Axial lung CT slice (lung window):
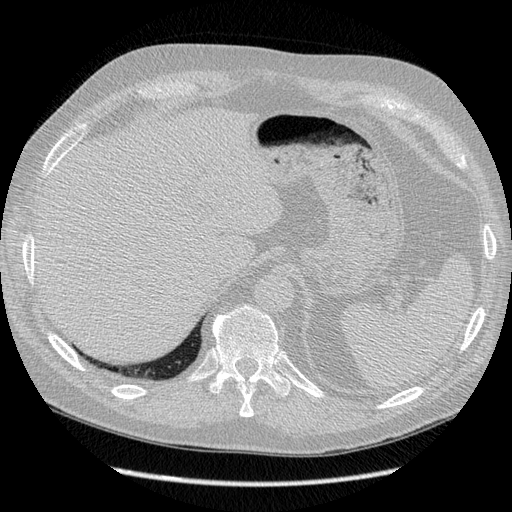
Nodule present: no